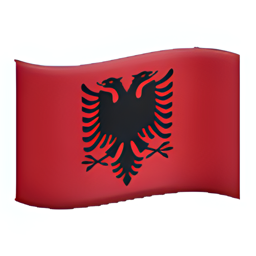
Name: flag for albania
Emoji: 🇦🇱
Group: Flags
Sub-group: country-flag